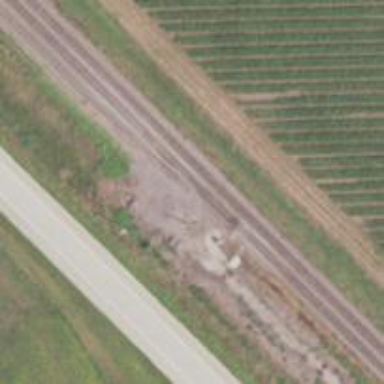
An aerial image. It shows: Railway track.